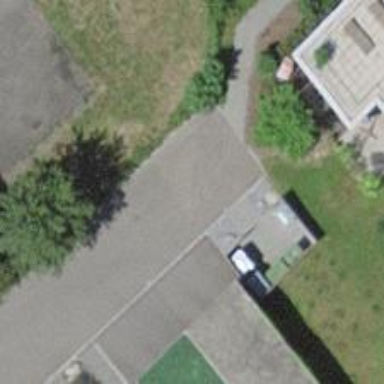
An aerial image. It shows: Gate.